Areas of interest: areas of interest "Industrial Building"
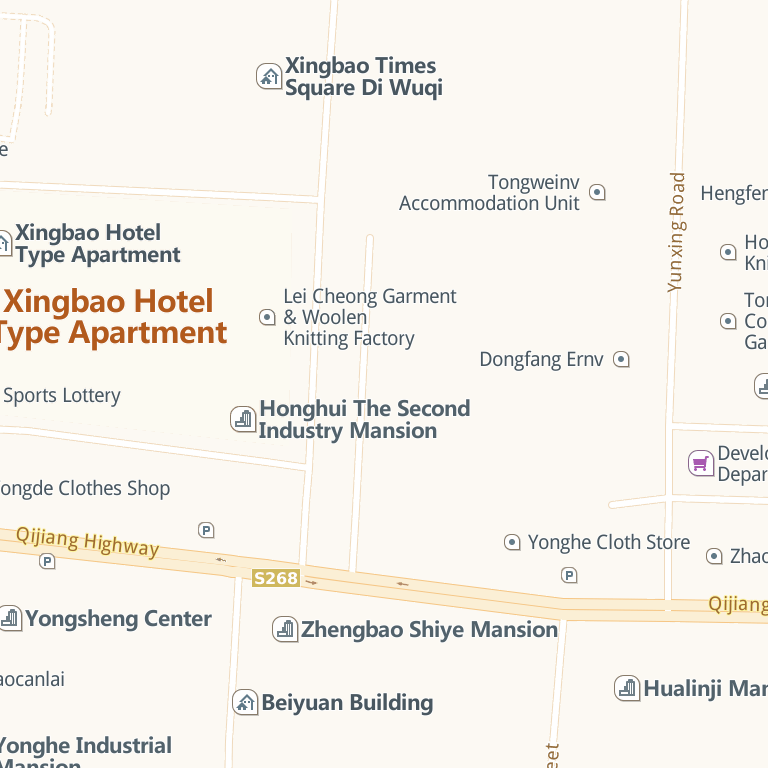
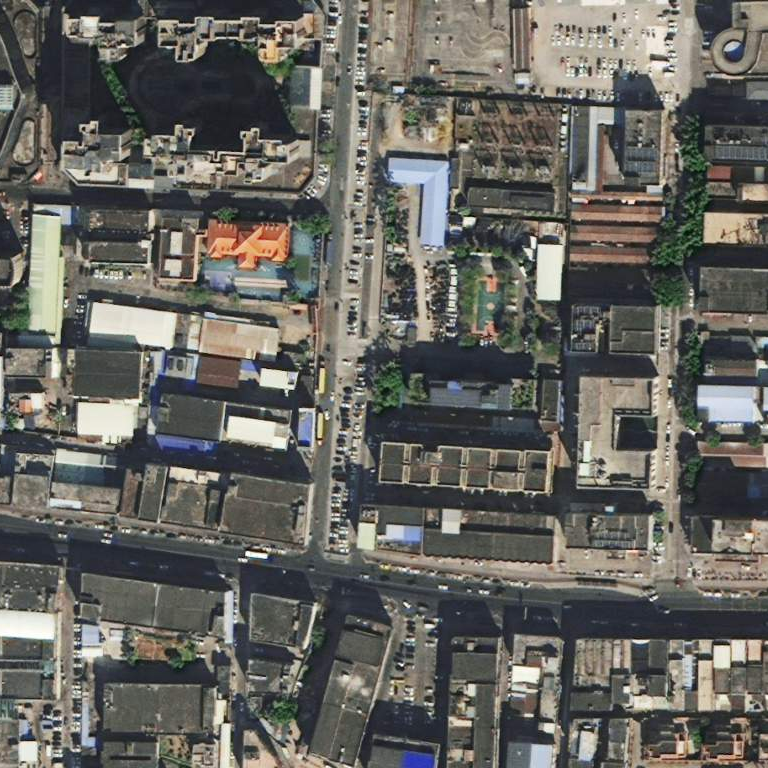